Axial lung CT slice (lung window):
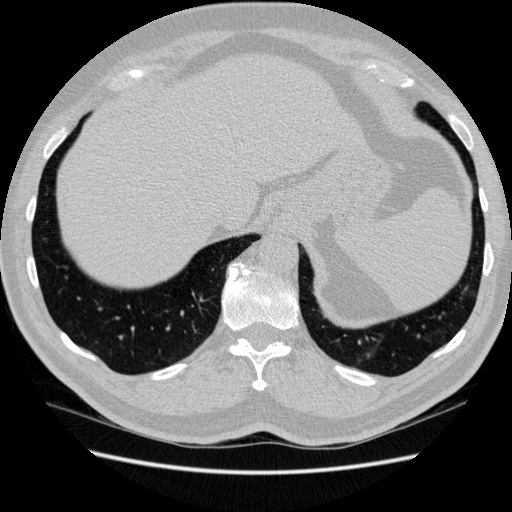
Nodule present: no